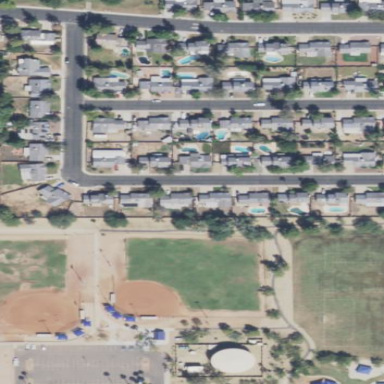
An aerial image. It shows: Residential area consisting of single-family homes.